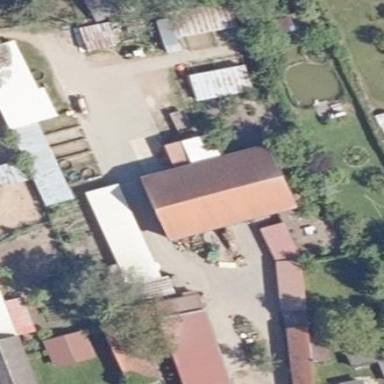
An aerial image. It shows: Farmyard area.